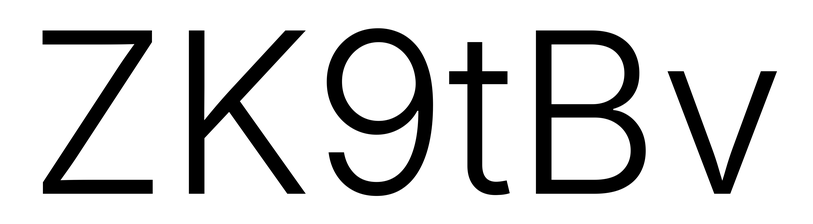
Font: Inter_Light